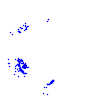
Particle: pion